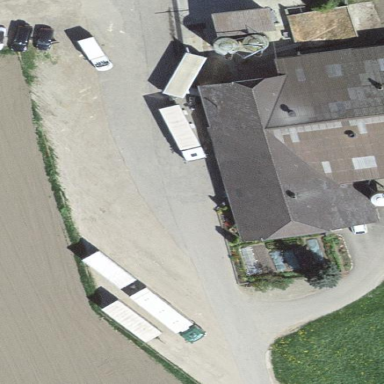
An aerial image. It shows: Farmyard area.